Question: I have a table structure where I keep records of the messages sent and received like below;

member_id1 is the sender and member_id2 is the receiver.
Now what I'm trying to achieve is to get the rows with the most recent messages of the user who has the member_id of 3. The result should contain only 2 rows with the message ids of 2 and 4, as 2 is the last message between the user with the member_id of 3 and the user with the member_id of 2, and 4 is the only message between the user with the member_id of 3 and the user with the member_id of 1 yet.
The result shouldn't contain the rows with the message_id of 3 for it has nothing to do with the user who has the member_id of 3, and the message_id of 1 because it has been overdated by the message with the message_id of 2.
Hope I've made my question clear for people who can help me with this problem.
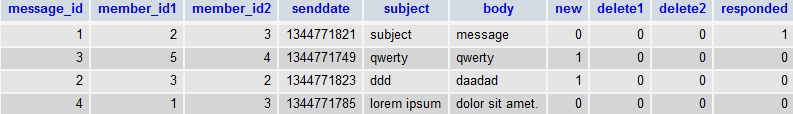
Answer: I think I've figured out the right answer for my own question. Although I'm not quite sure, it seems to work great. For those who need a solution to such a problem; give this a try:
'''
SELECT m1.*
FROM table_name m1
INNER JOIN (SELECT MAX(senddate) AS senddate,
IF(member_id2 = 3, member_id1, member_id2 ) AS user
FROM table_name
WHERE (member_id1 = 3 AND delete1=0) OR
(member_id2 = 3 AND delete2=0)
GROUP BY user) m2
ON m1.senddate = m2.senddate AND
(m1.member_id1 = m2.user OR m1.member_id2 = m2.user)
WHERE (member_id1 = 3 AND delete1=0) OR
(member_id2 = 3 AND delete2=0)
ORDER BY m1.senddate DESC
'''